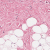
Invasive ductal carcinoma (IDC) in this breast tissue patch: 0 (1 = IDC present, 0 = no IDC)